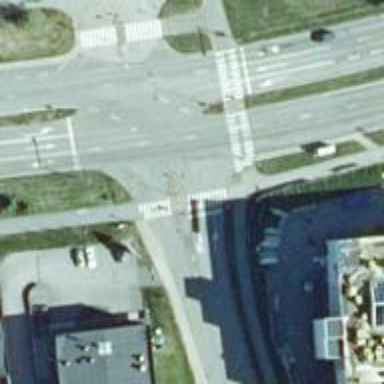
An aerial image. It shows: Marked asphalt cycleway with crossing.